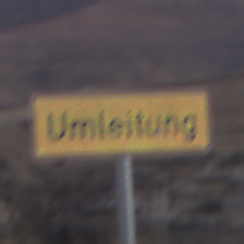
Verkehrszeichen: Umleitungsankuendigung
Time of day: Dusk
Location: Outdoor (Nature)
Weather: Clear
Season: NotSpecified
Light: Natural